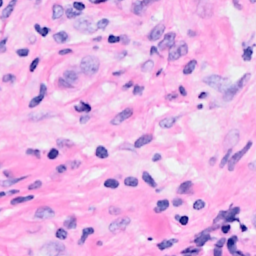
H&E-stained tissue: Breast